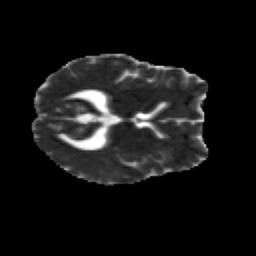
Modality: MD
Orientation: axial
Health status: healthy
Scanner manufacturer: siemens
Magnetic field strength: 3 T
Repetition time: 12 s
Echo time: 0.092 s